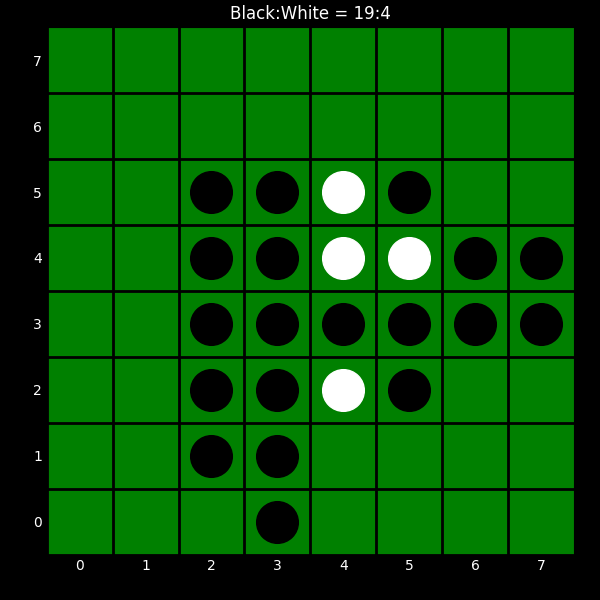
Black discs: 19
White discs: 4